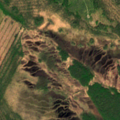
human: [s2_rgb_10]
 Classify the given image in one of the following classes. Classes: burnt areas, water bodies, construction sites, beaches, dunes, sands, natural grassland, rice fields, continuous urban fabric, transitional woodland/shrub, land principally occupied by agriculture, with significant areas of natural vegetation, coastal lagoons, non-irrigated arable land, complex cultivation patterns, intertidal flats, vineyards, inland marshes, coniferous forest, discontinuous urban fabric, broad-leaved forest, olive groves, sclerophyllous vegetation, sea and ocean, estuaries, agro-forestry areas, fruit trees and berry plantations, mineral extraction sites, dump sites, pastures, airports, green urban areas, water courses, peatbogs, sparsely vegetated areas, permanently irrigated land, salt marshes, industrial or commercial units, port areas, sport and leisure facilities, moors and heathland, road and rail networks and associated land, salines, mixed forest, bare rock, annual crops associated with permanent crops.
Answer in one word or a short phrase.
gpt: coniferous forest, mixed forest, transitional woodland/shrub, peatbogs